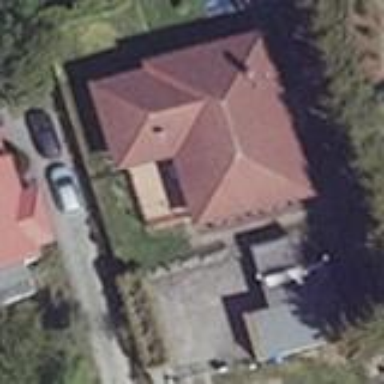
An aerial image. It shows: House with hipped roof.